Field crop: maize
Growth stage: 1
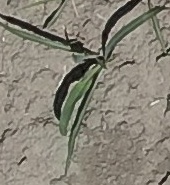
Species: sorghum